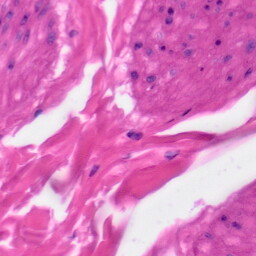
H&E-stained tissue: Skin